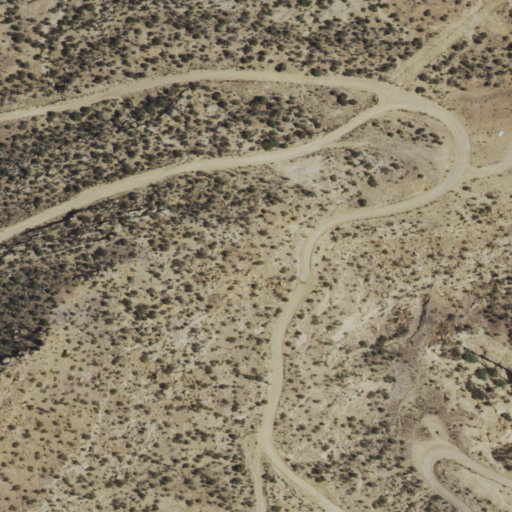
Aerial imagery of gap in New Mexico named Hollis Pass containing shrub and evergreen forest